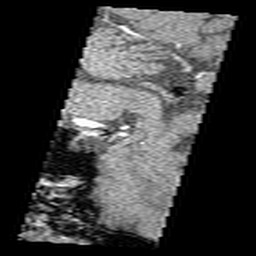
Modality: angio
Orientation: sagittal
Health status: ill
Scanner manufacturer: siemens
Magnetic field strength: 3 T
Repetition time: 0.02 s
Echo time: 0.0042 s